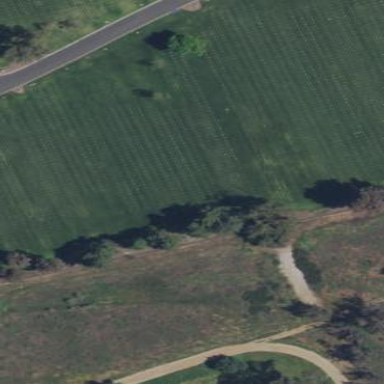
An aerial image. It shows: Graveyard.